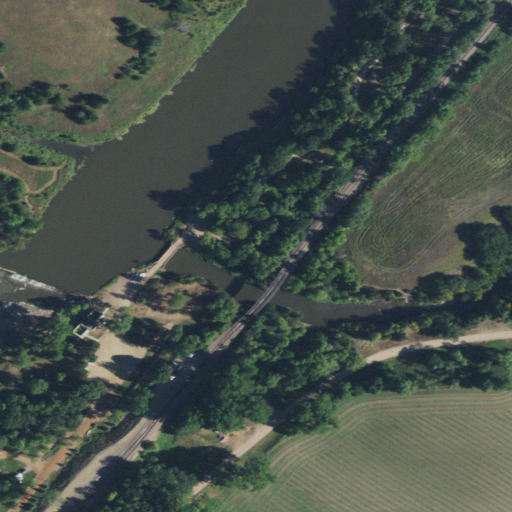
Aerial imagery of valley in South Dakota named Devils Gulch containing cultivated crops, open water, deciduous forest, grassland, herbaceous wetlands, open development, pasture, low intensity development, mixed forest, and medium intensity development